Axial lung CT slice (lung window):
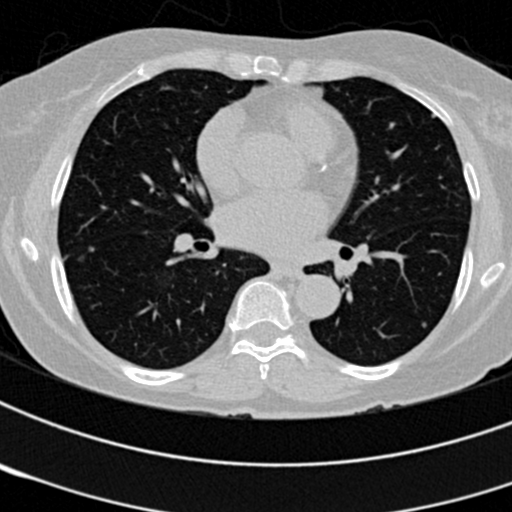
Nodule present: yes
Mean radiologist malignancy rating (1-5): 3